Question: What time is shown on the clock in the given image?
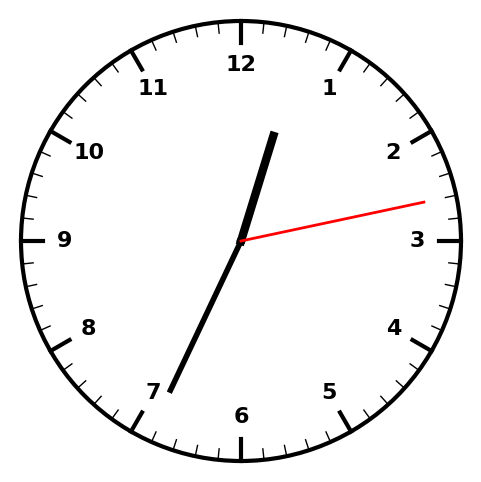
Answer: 12:34:13